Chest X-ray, AP view. Patient: 64 years old, sex M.
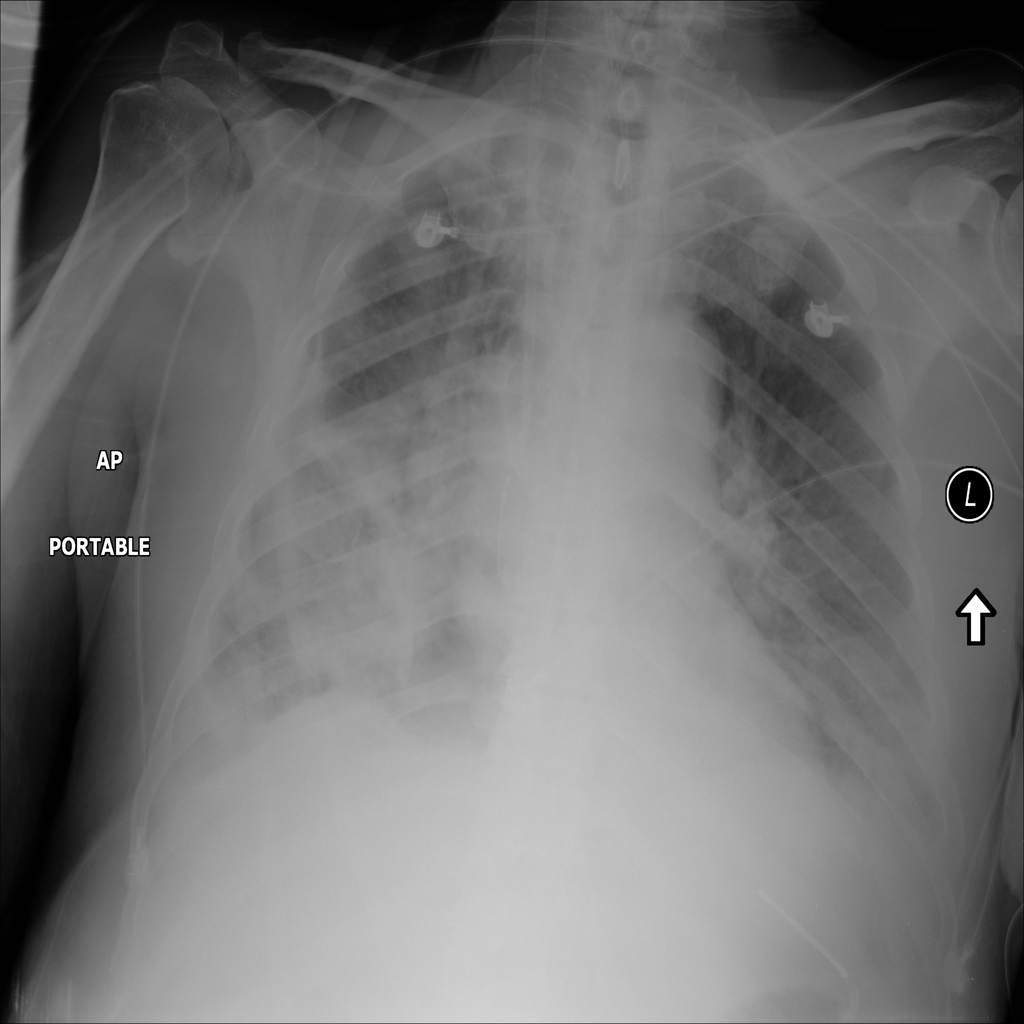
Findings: No Finding